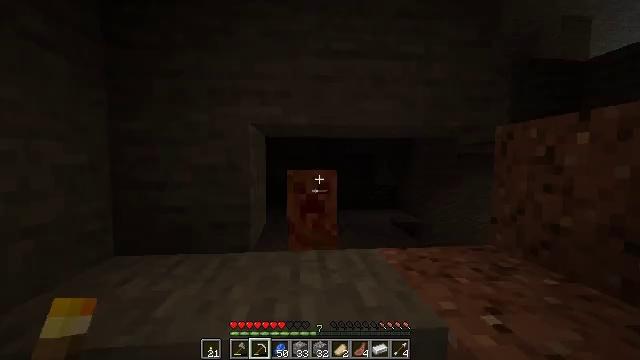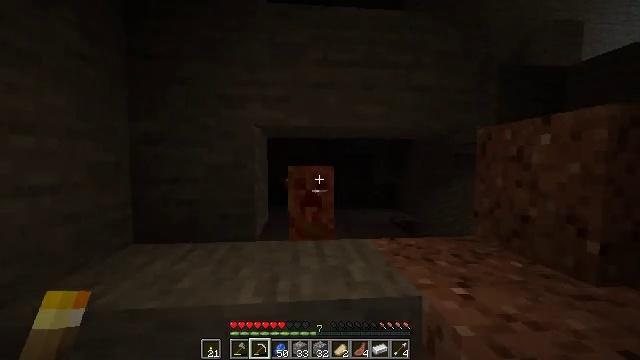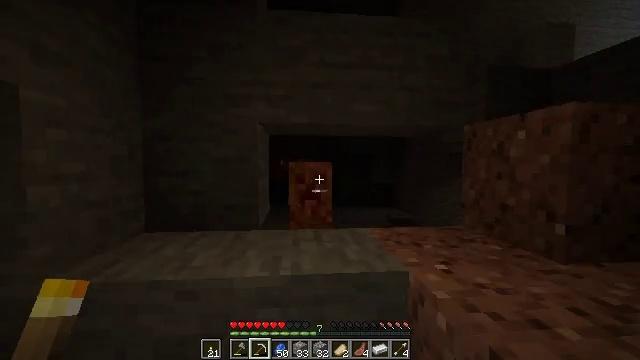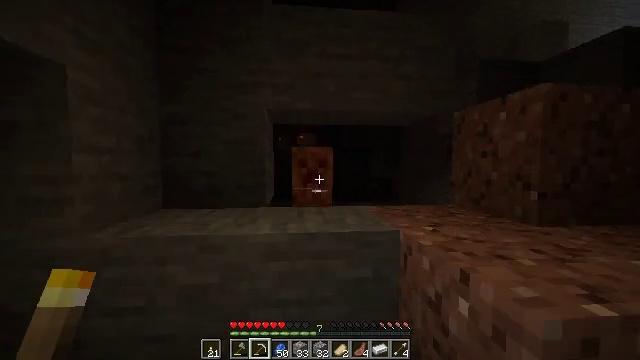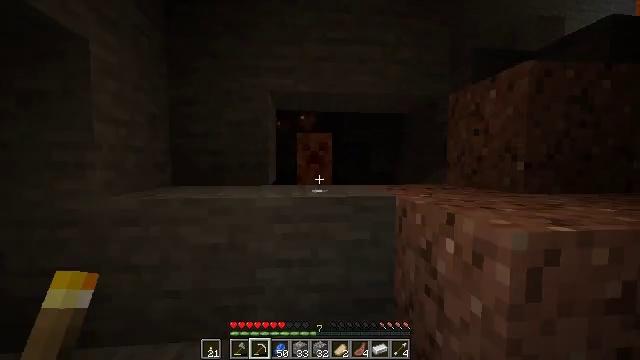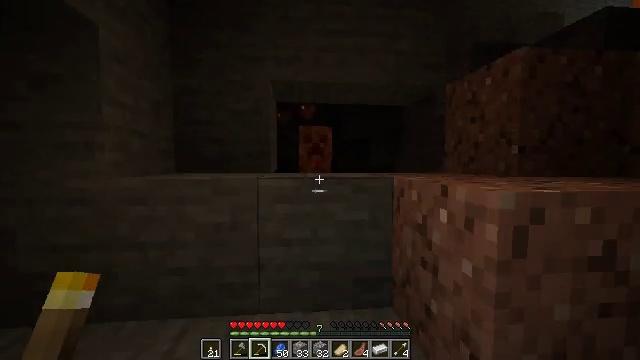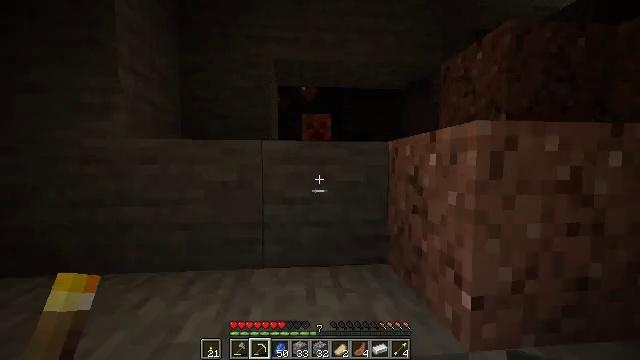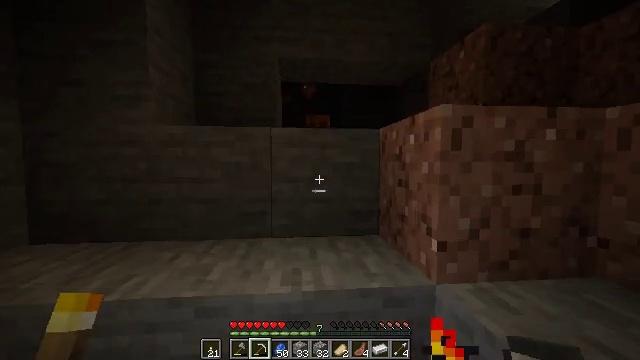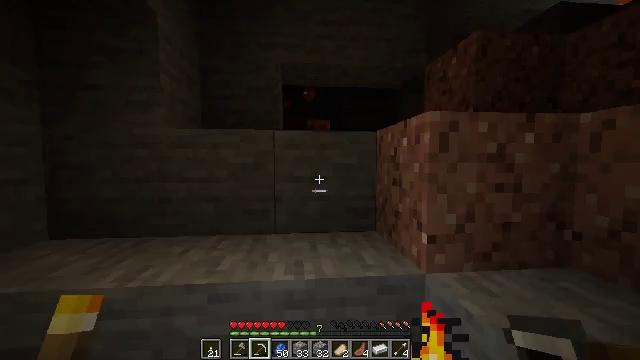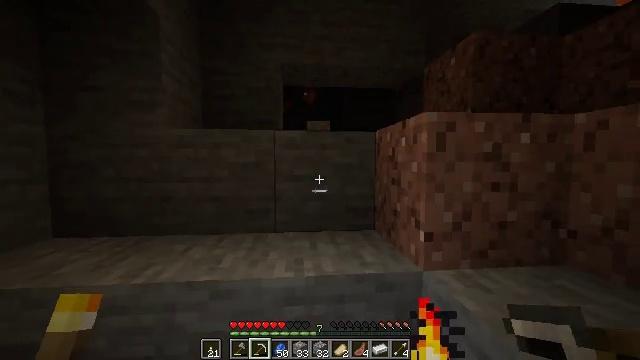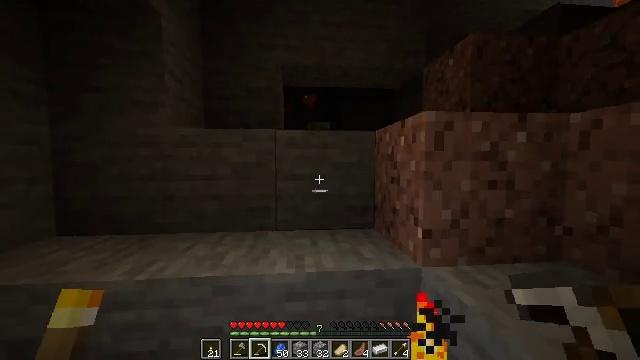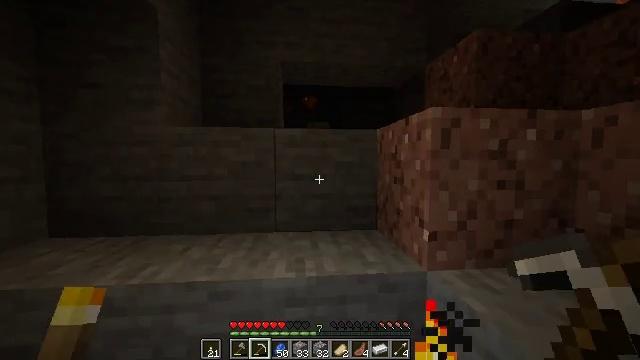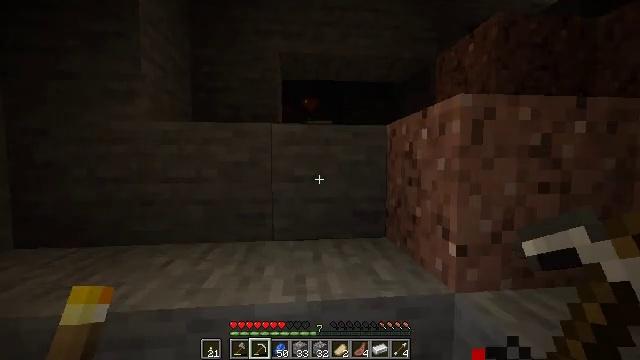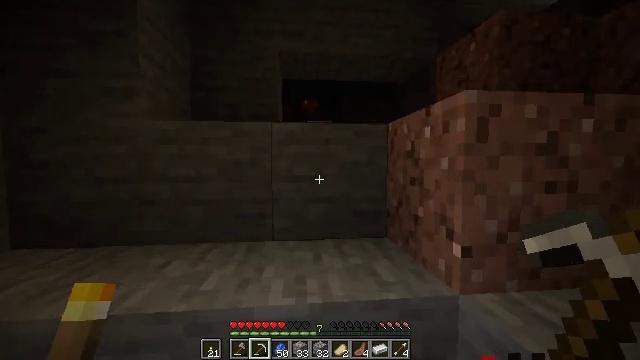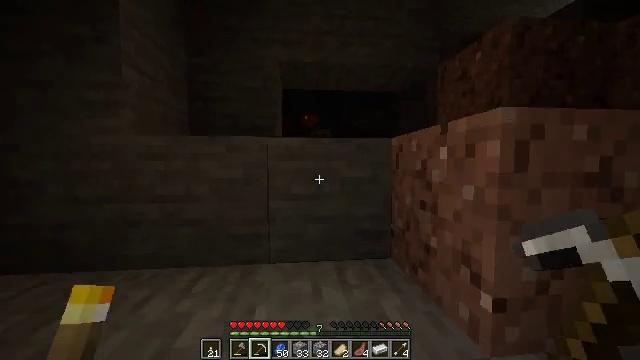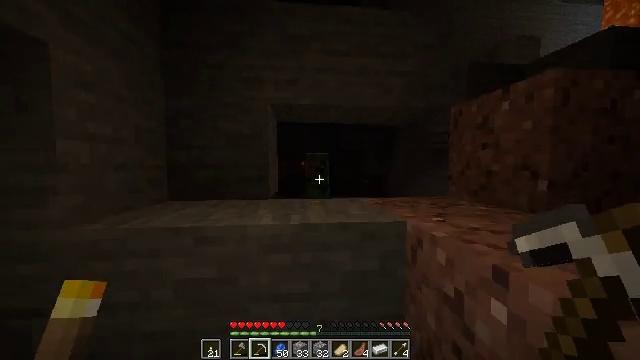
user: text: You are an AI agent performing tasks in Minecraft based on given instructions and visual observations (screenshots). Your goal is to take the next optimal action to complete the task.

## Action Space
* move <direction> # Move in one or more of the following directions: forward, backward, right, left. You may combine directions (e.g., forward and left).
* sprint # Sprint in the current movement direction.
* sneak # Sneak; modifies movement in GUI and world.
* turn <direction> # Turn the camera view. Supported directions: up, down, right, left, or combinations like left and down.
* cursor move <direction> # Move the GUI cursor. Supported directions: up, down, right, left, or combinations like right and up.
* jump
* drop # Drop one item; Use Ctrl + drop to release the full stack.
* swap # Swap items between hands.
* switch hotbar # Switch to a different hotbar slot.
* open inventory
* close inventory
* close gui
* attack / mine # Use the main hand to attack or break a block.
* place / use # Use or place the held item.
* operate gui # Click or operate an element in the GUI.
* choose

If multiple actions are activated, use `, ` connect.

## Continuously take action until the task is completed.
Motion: motion action
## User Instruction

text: Hunt the creeper.
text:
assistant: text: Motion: move back
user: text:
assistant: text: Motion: move back
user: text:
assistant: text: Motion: move back
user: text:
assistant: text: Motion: move back
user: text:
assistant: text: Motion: move back
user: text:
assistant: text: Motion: move back
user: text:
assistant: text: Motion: move back
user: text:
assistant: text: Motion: no_op
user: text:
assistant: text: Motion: no_op
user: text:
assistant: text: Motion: move forward
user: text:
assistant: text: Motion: move forward
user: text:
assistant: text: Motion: move forward, sprint
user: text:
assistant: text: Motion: move forward, sprint
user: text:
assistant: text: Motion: move forward, sprint, jump
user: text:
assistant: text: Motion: move forward, sprint, jump
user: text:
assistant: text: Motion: move forward, sprint, jump
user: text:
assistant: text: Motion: move forward, sprint, jump
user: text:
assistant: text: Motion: move forward, sprint, jump
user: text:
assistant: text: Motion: move forward, turn left and down
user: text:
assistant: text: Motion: no_op
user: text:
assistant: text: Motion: no_op
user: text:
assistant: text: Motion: no_op
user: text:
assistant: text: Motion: no_op
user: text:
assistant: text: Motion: no_op
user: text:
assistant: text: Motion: no_op
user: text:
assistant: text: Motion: move forward
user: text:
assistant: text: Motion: move forward
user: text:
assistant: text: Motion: move forward, turn left and down, attack / mine
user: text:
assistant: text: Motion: attack / mine
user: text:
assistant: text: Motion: move back, attack / mine